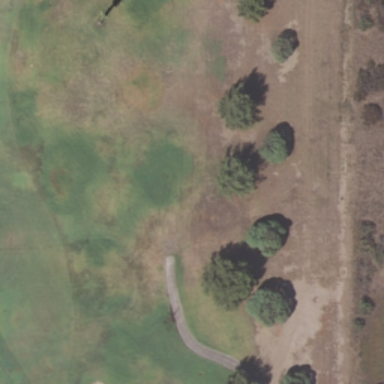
This is a part of a golf course with turfs and some bunkers and trees .